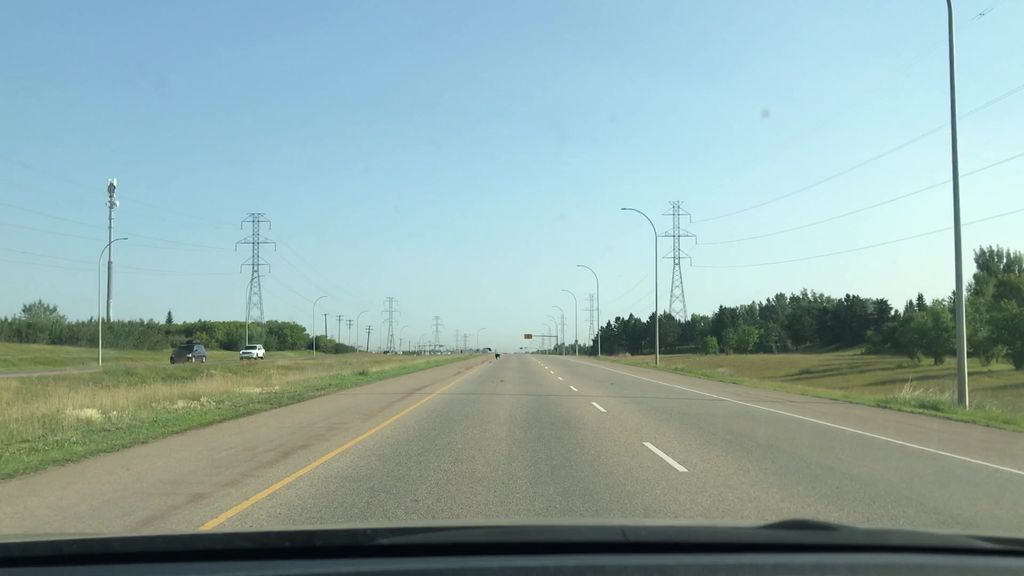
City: edmonton